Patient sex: F
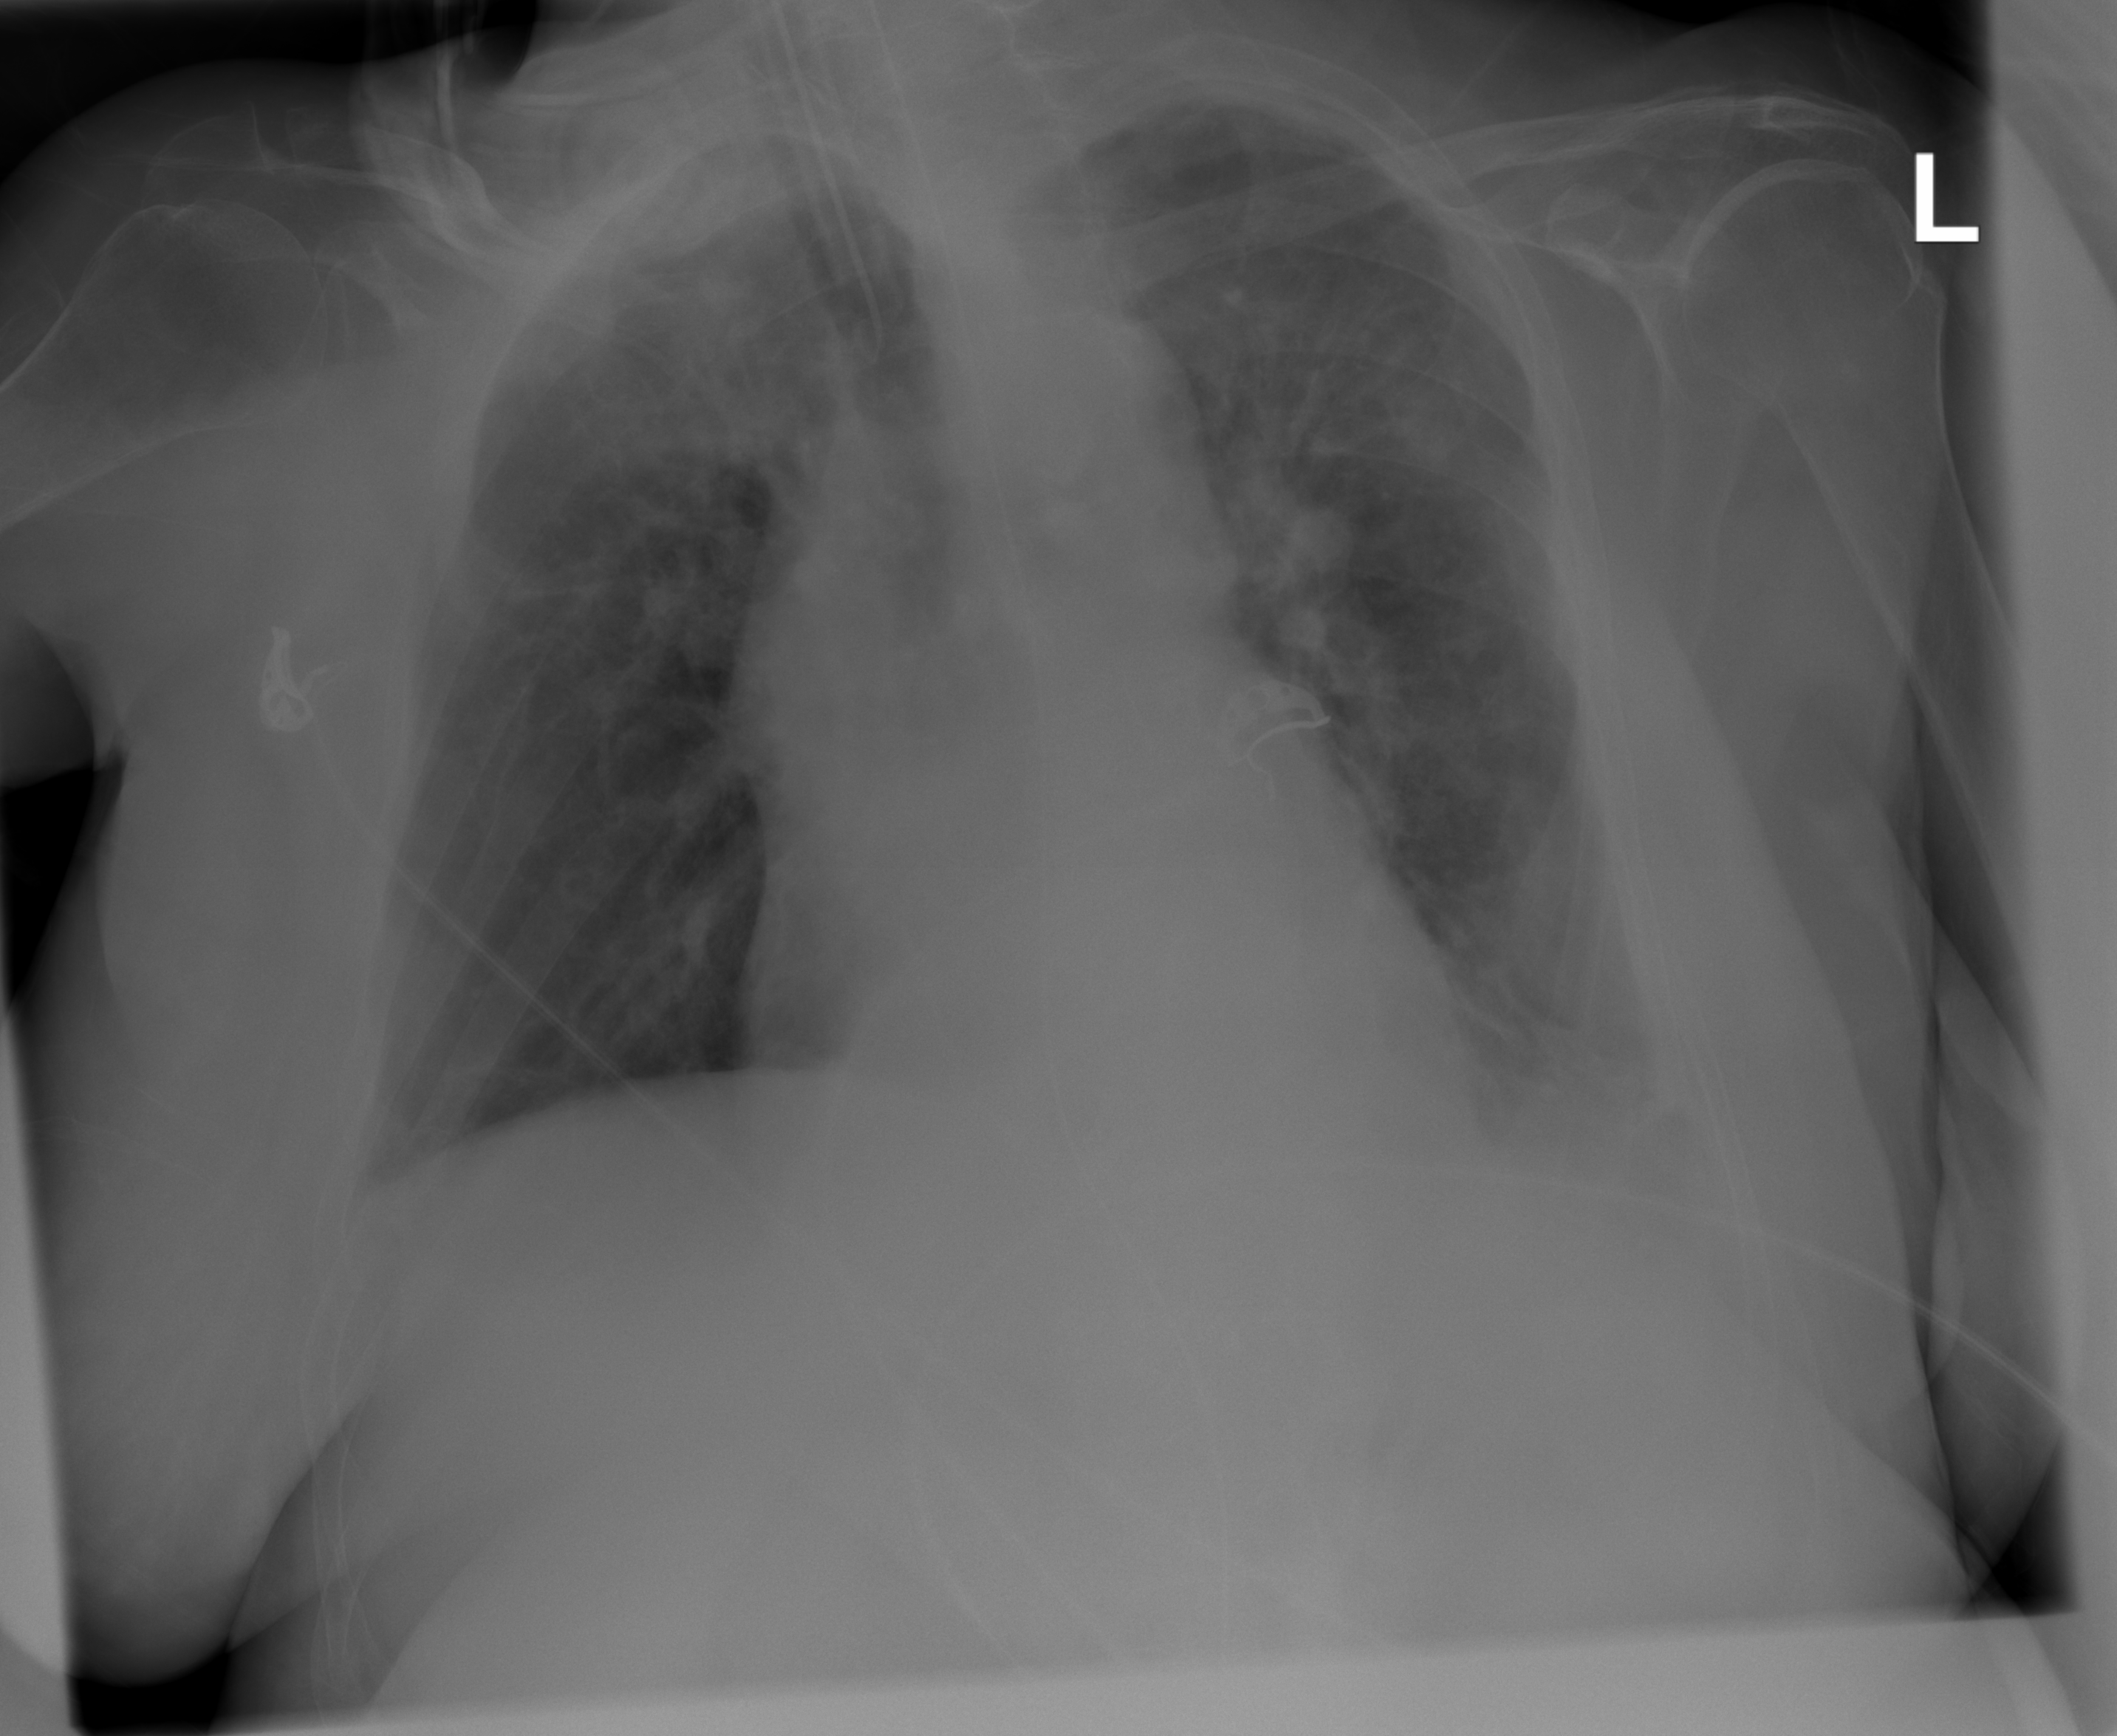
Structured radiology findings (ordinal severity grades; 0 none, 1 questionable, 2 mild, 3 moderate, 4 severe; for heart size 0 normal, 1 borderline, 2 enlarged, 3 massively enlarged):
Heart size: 0
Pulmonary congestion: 0
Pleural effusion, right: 0
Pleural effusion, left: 2
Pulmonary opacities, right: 2
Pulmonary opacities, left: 2
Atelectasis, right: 2
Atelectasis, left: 2